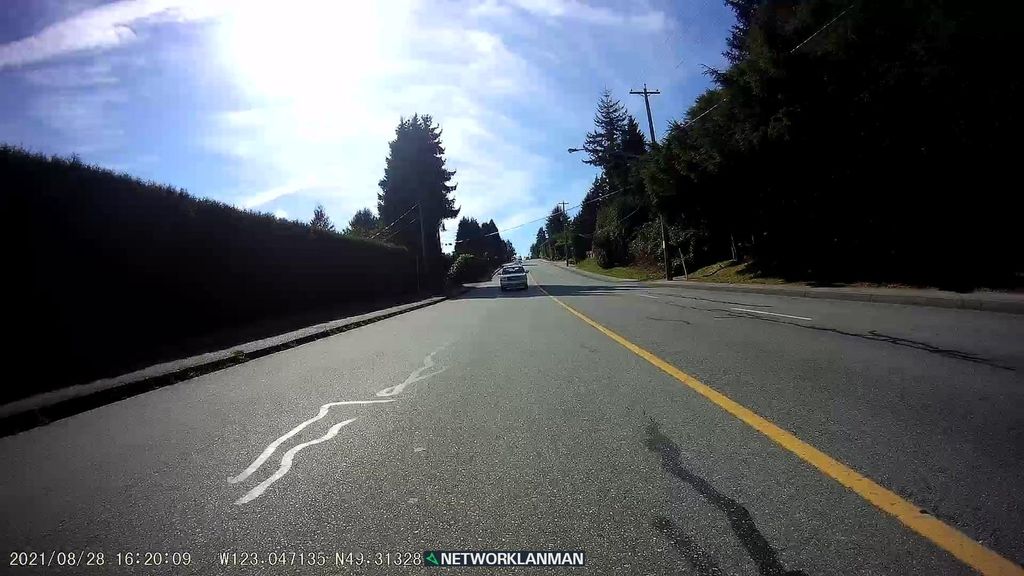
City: vancouver